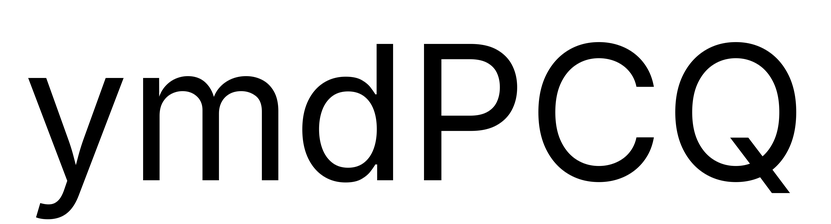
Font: Inter_Regular